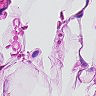
Metastatic tissue present: no